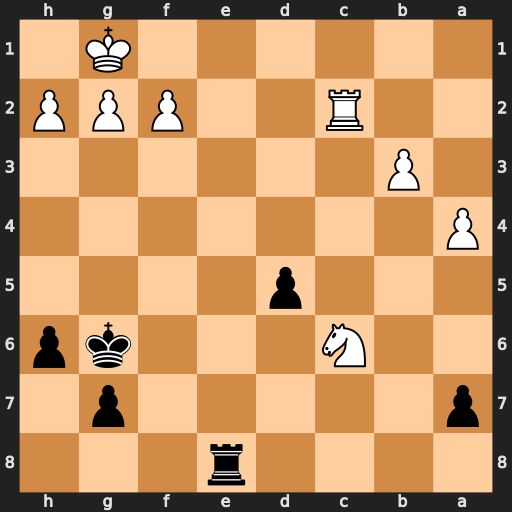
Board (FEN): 4r3/p5p1/2N3kp/3p4/P7/1P6/2R2PPP/6K1
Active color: b
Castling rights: -
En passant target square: -
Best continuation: Re1#